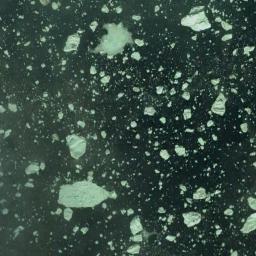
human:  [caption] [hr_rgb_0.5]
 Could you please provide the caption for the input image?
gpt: There are different shapes of sea ice .

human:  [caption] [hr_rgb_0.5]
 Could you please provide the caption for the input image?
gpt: Countless ice cubes of various sizes are connected into a loose, Large piece floating on the blue sea .

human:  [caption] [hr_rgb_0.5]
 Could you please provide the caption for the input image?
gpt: There are many ice on the deep green sea .

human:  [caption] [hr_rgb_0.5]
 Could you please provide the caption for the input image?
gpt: Several large pieces of sea ice and a lot of small pieces of sea ice float in the deep blue sea .

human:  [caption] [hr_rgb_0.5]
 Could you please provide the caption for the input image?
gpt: There are many pieces of sea ice .